Field crop: maize
Growth stage: 2
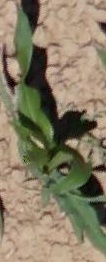
Species: maize